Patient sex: M
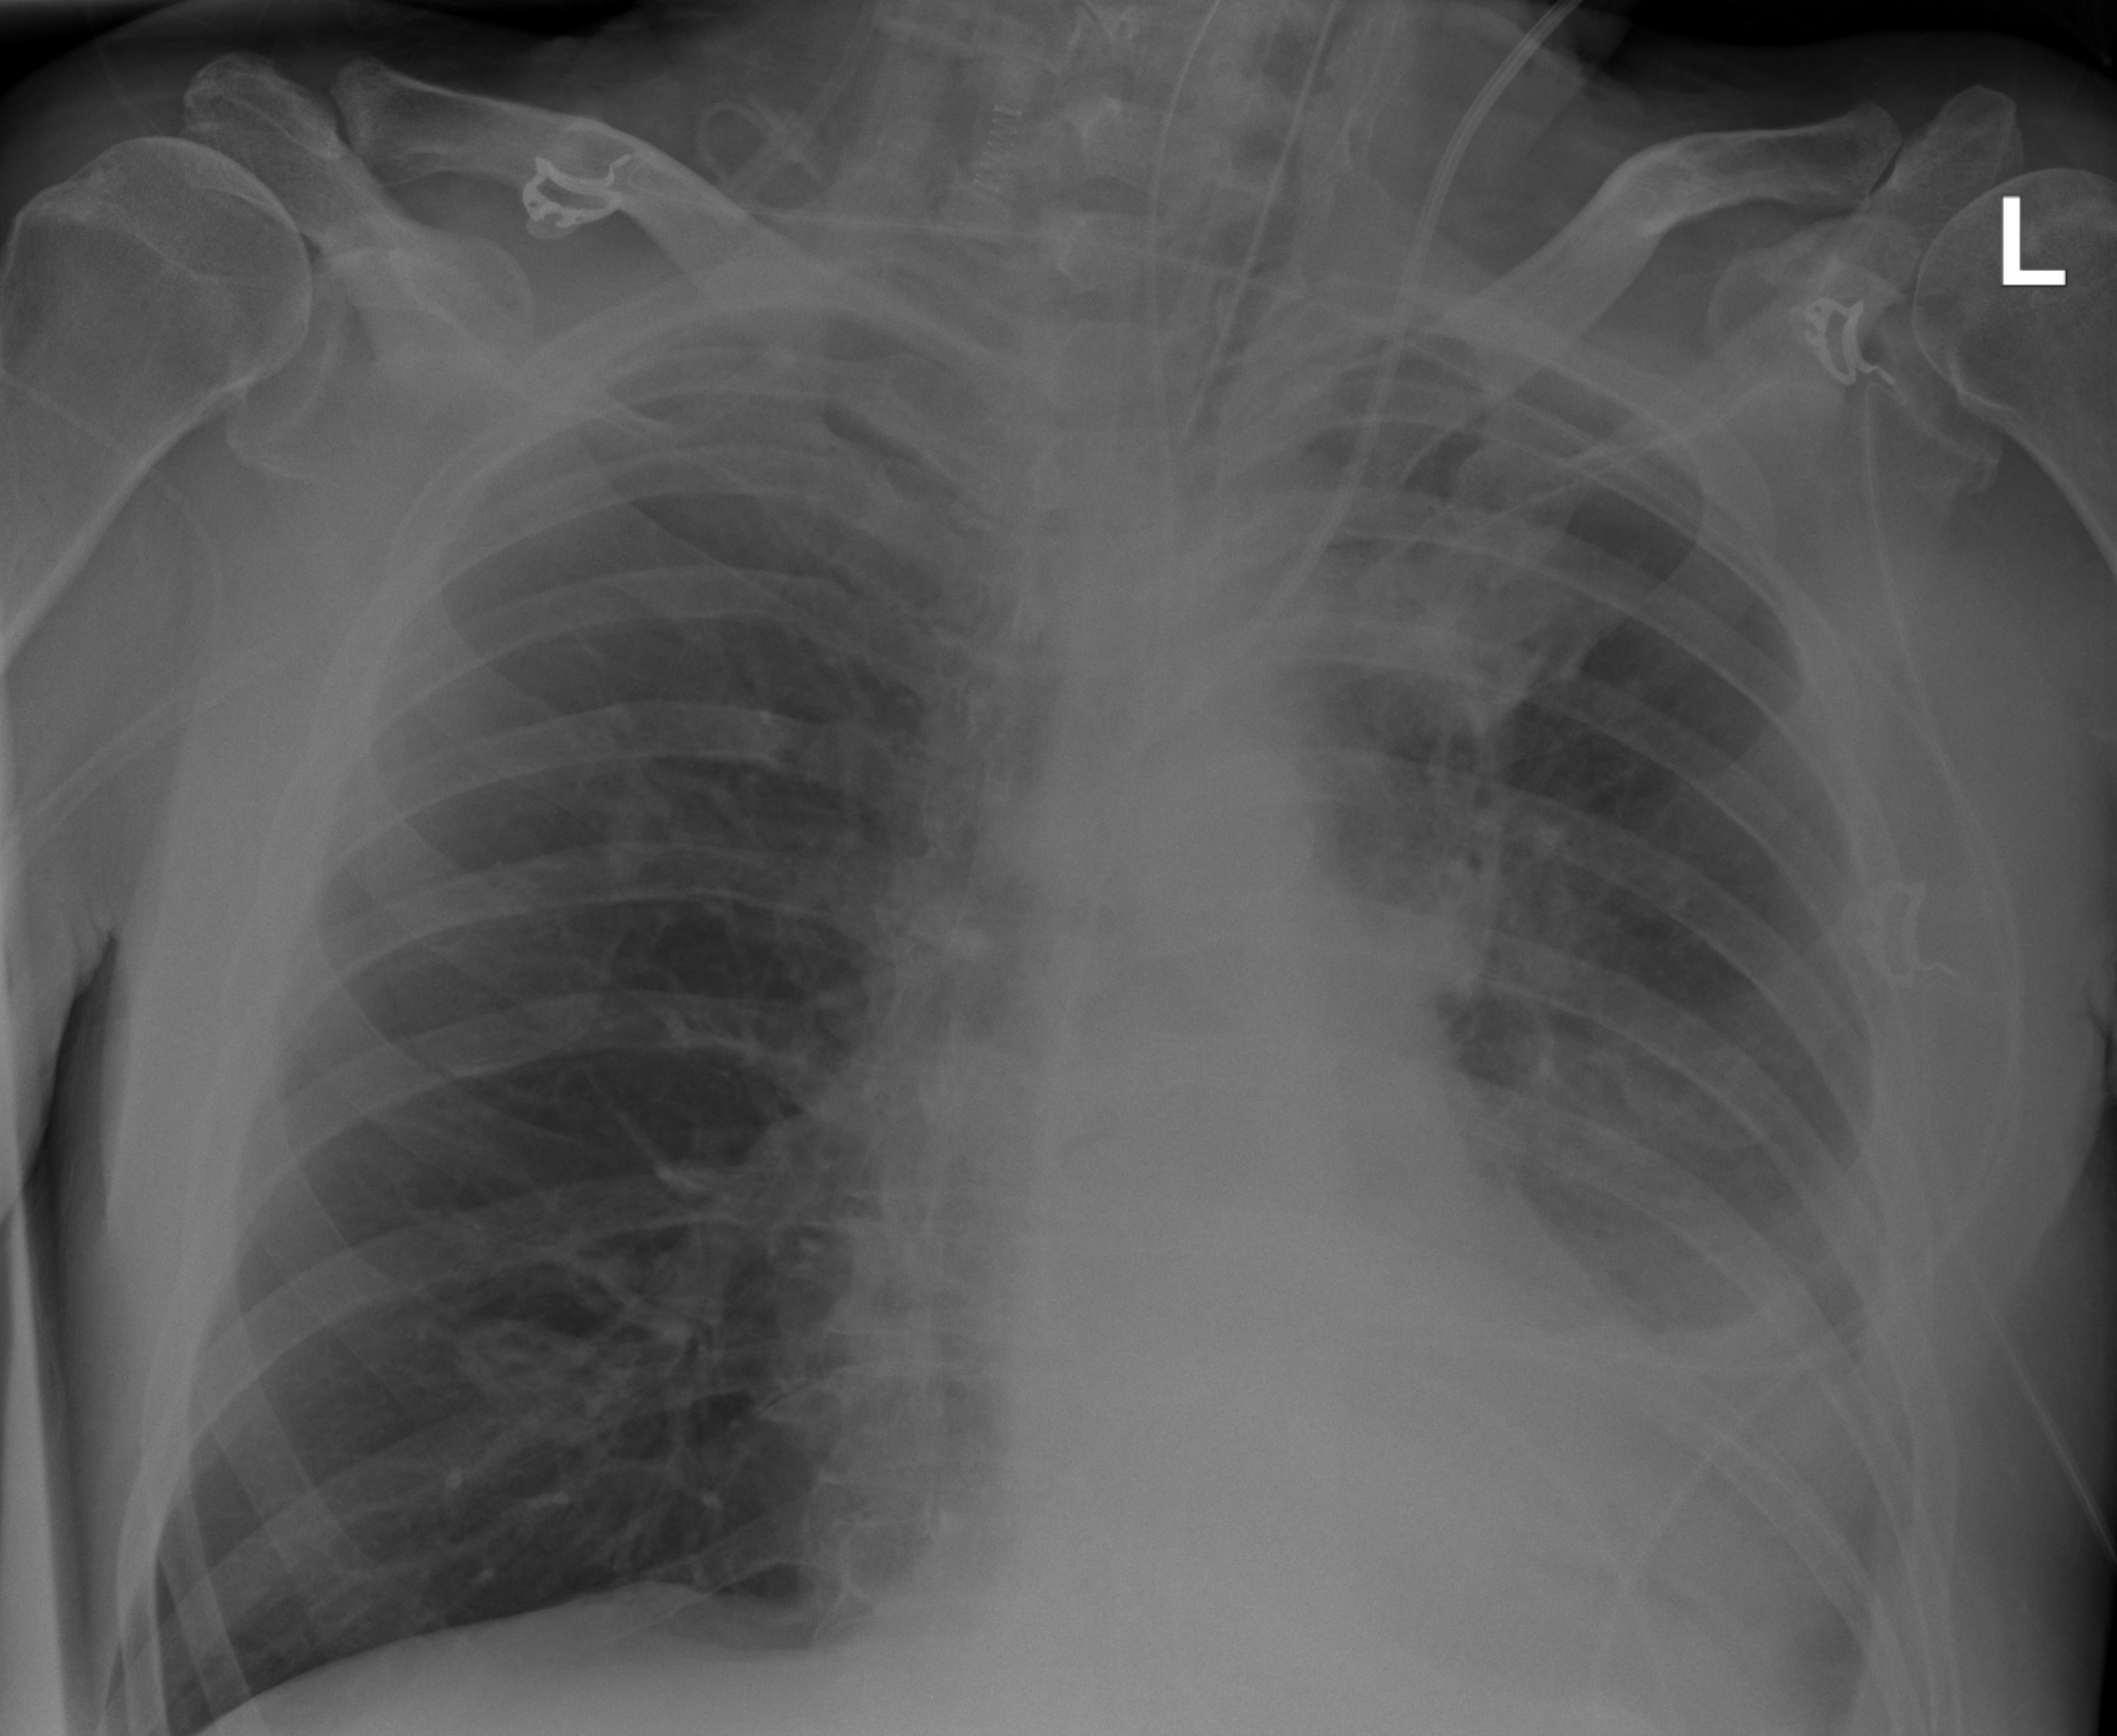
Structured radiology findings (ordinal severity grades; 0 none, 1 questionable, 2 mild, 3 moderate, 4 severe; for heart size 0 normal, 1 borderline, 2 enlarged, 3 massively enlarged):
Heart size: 2
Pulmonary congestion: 0
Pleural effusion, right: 1
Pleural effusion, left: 2
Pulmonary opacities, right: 0
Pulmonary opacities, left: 2
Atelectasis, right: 0
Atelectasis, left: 2